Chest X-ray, PA view. Patient: 40 years old, sex F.
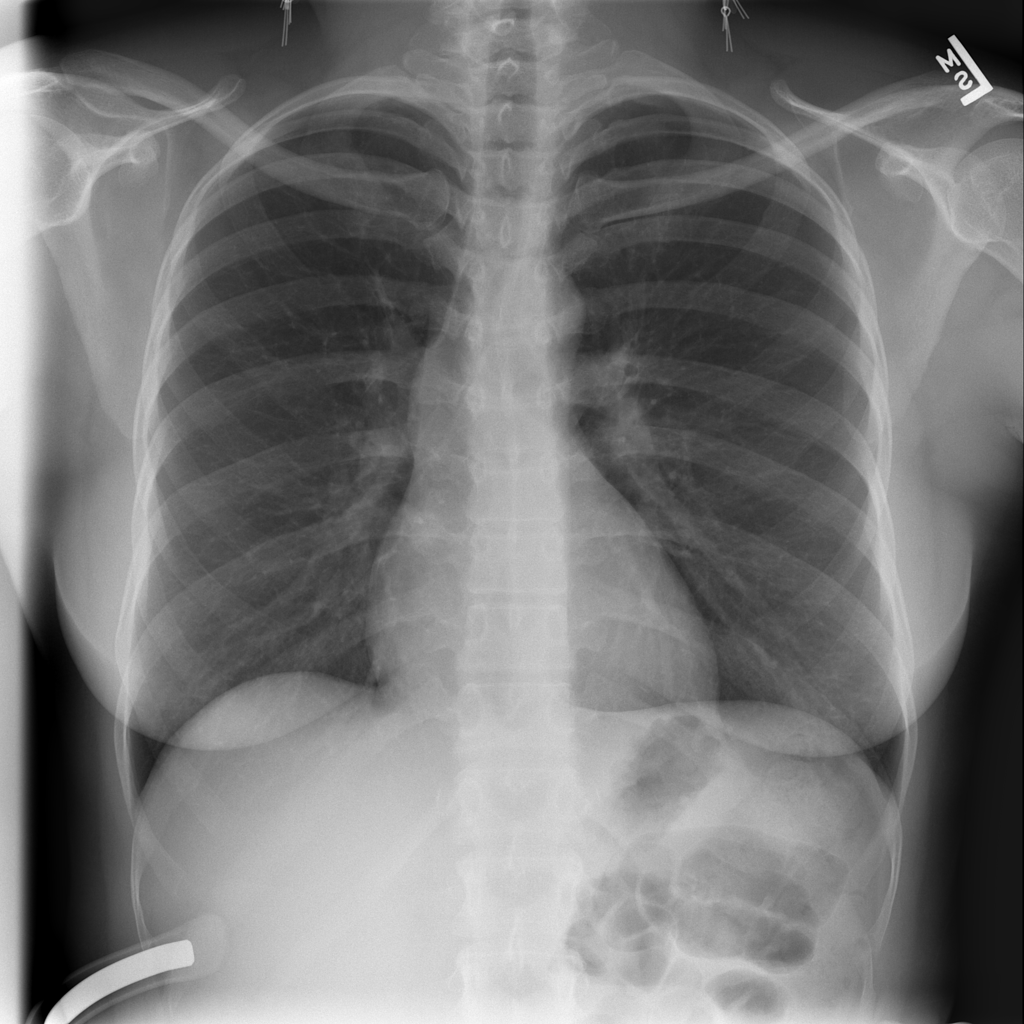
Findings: No Finding